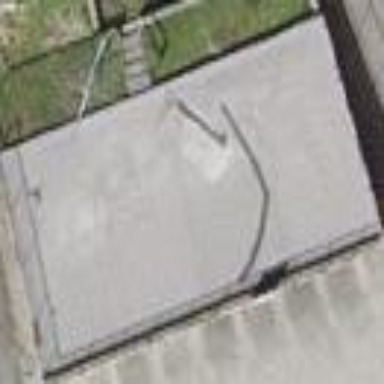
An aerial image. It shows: Garage building.